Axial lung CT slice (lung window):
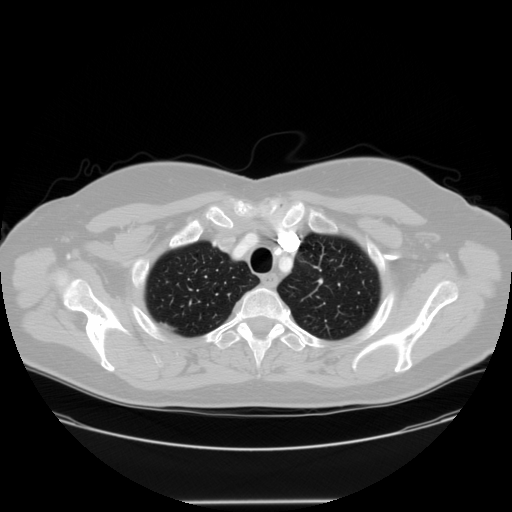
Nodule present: no